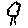
Label: tree